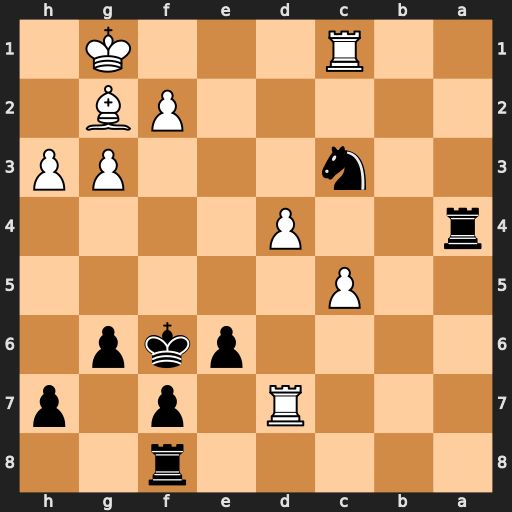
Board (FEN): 5r2/3R1p1p/4pkp1/2P5/r2P4/2n3PP/5PB1/2R3K1
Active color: b
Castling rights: -
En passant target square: -
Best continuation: Ne2+ Kh2 Nxc1